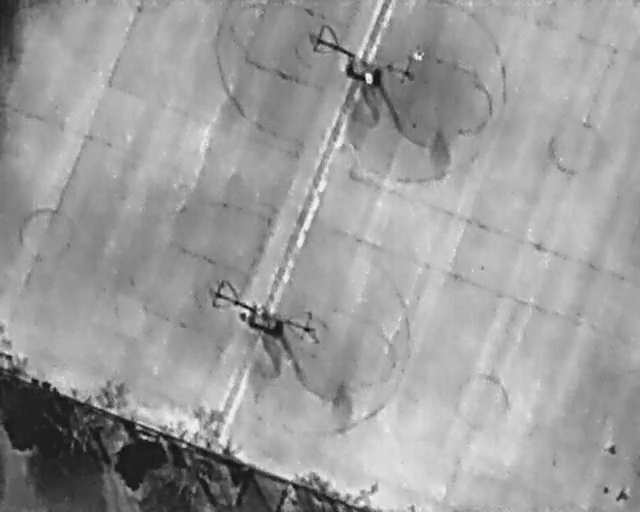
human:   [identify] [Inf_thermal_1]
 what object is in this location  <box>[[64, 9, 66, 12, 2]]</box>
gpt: <ref>1 medium person at the top</ref>